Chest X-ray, AP view. Patient: 25 years old, sex F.
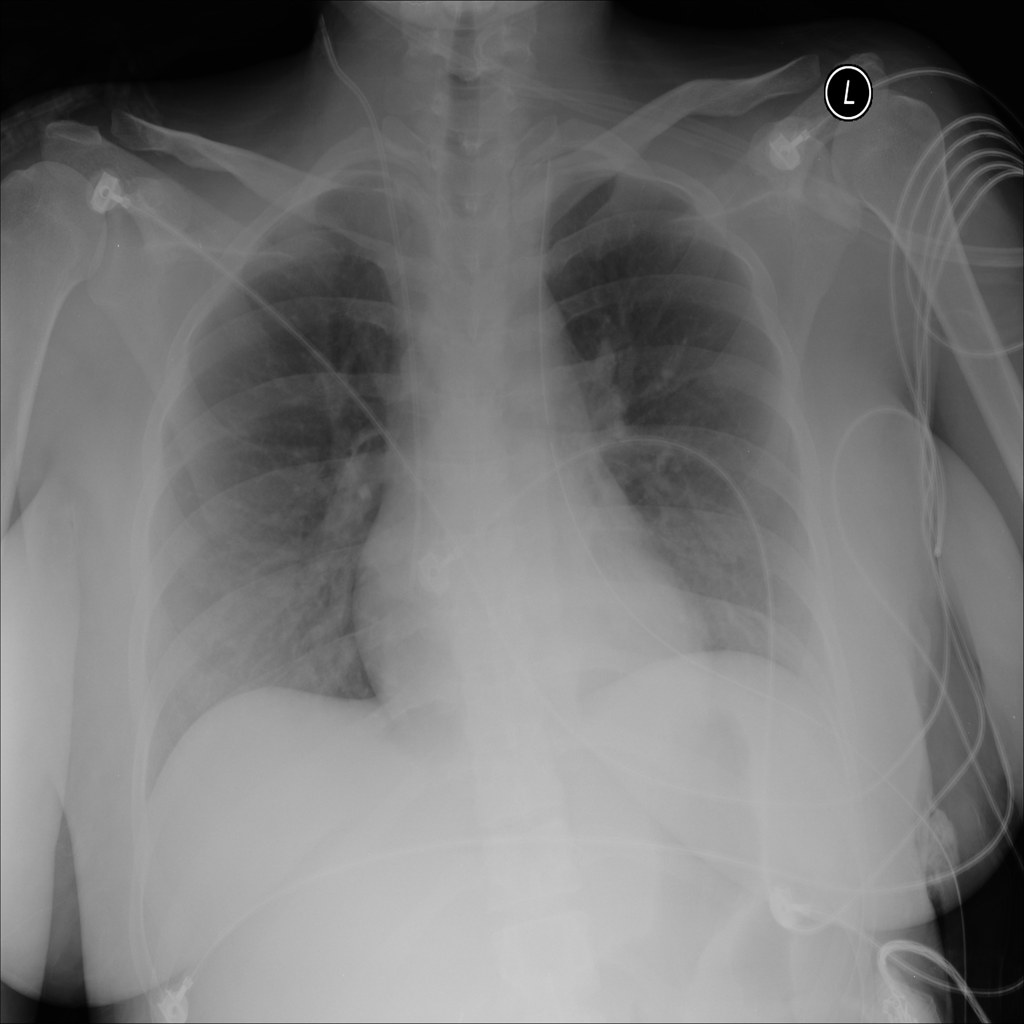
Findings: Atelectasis